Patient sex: M
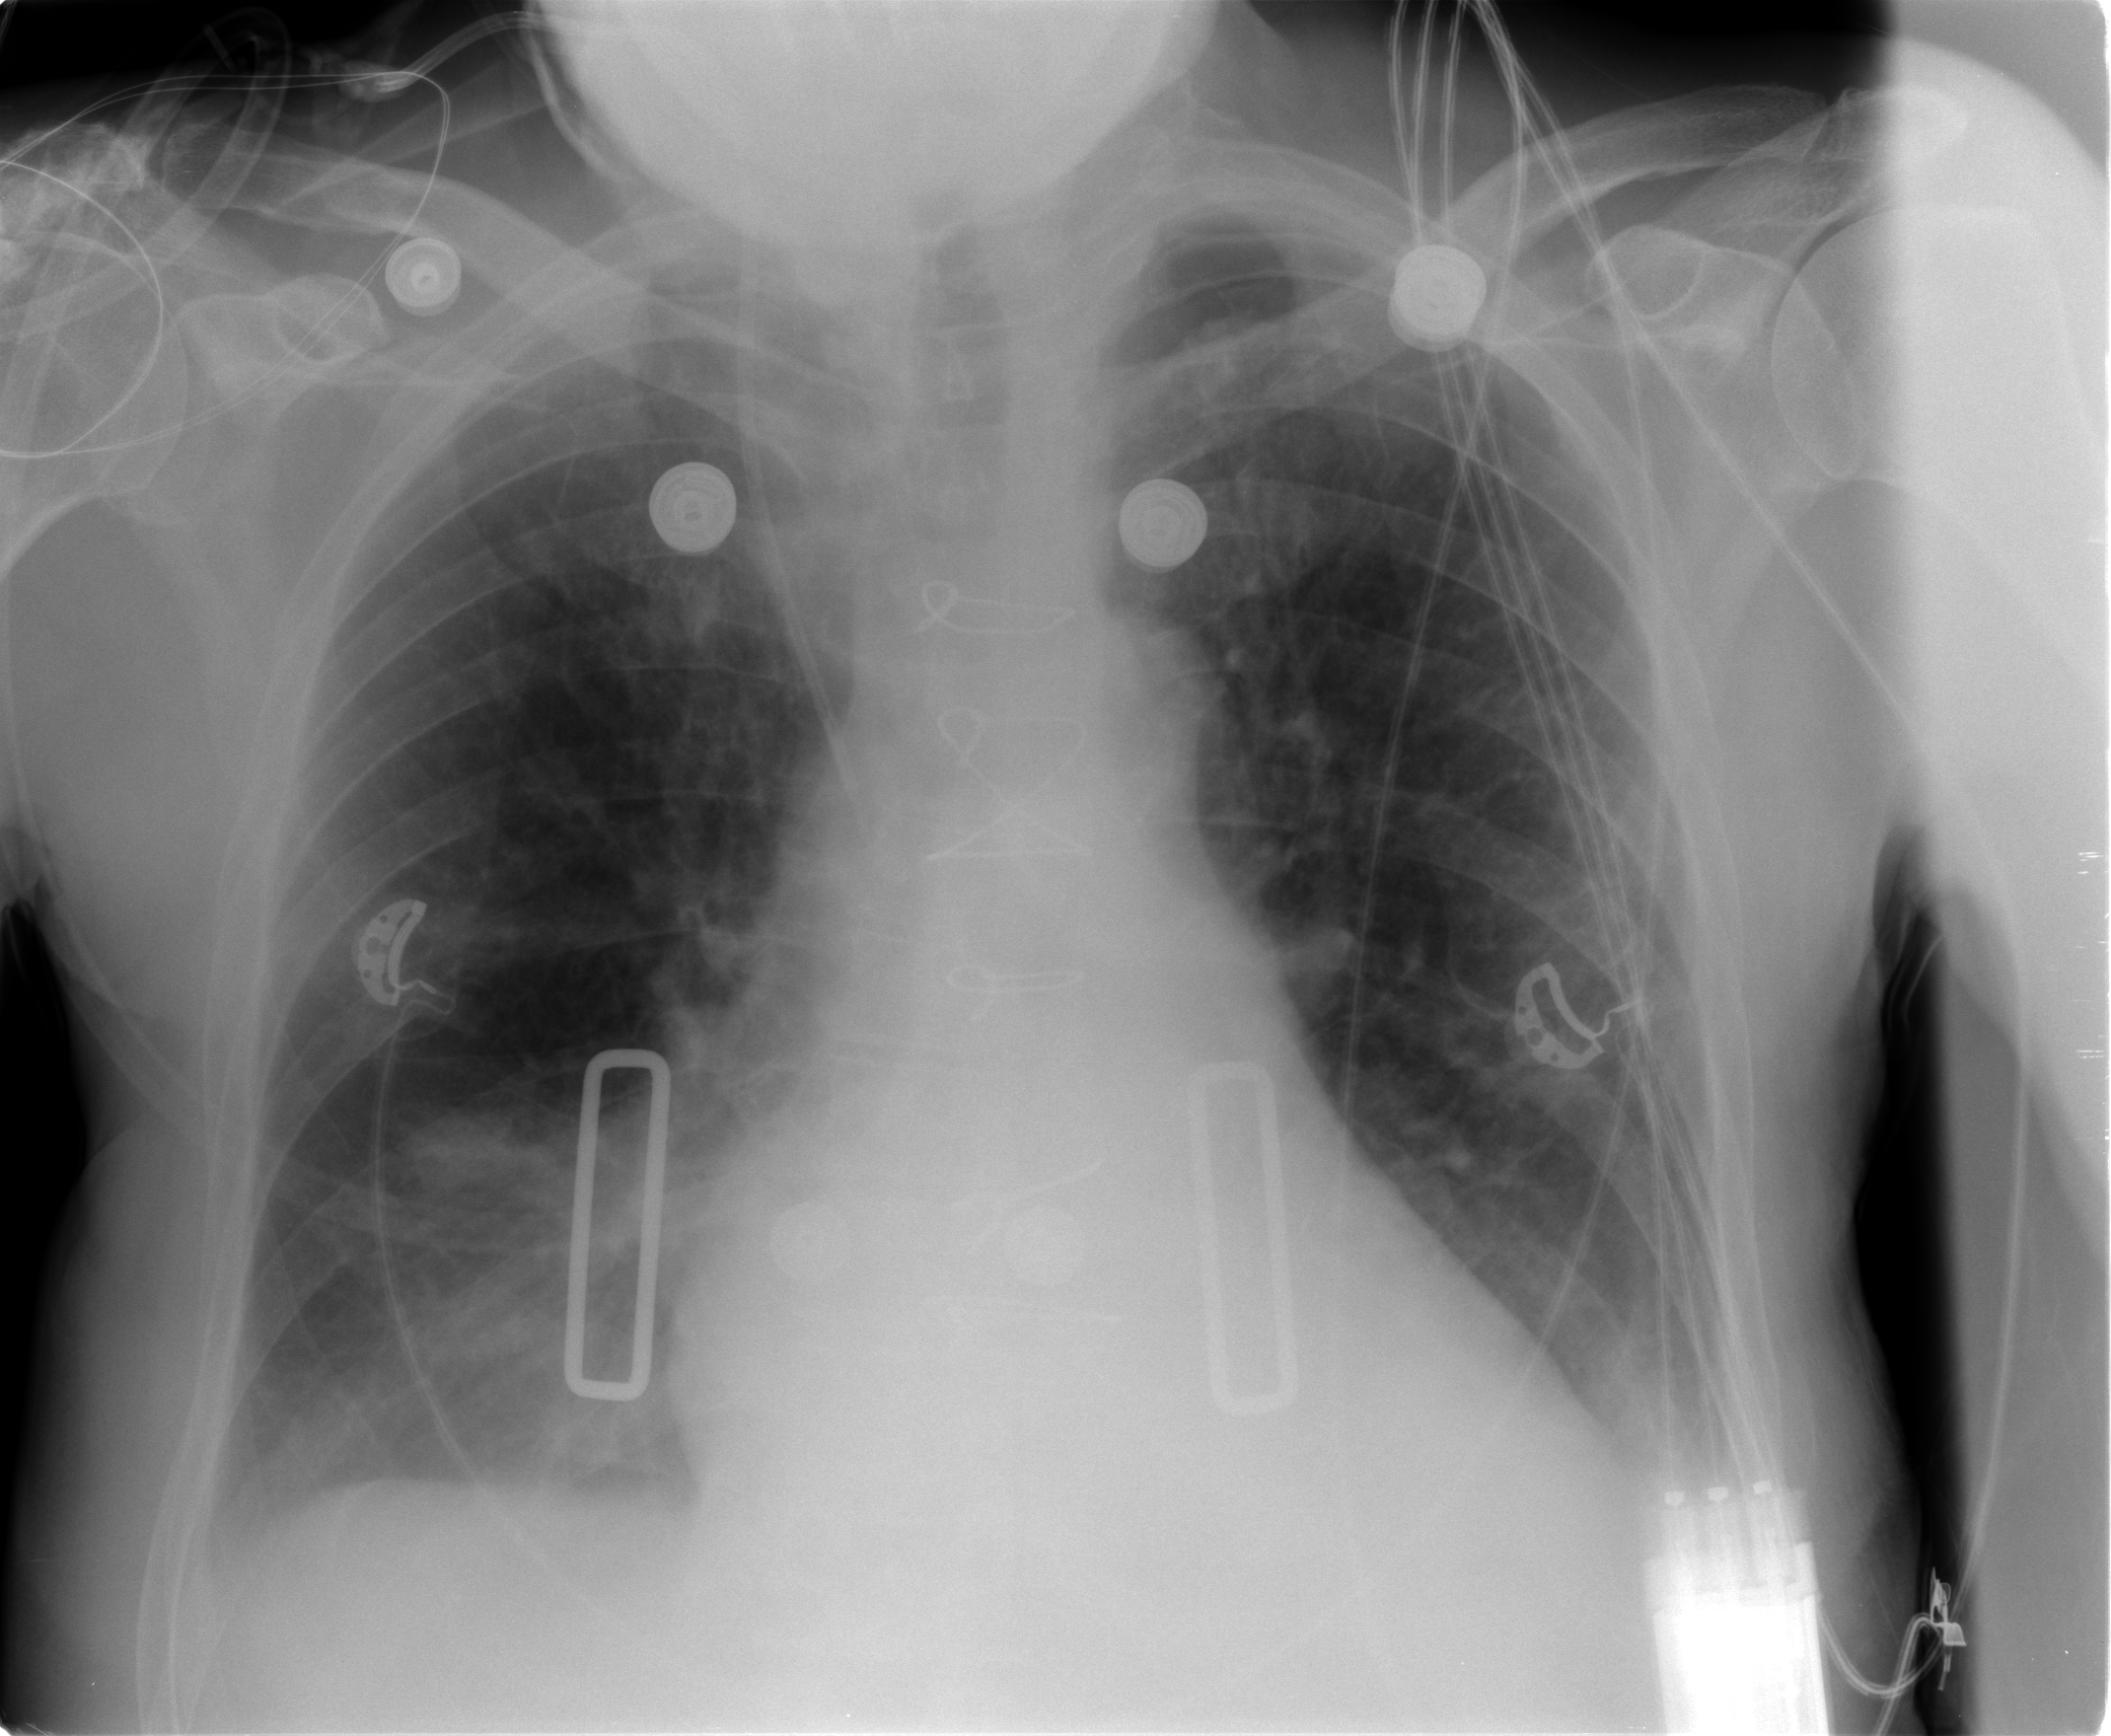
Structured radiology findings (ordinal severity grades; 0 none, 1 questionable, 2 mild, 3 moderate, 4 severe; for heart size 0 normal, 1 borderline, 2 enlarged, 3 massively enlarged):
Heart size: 1
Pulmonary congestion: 2
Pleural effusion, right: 2
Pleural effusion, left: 2
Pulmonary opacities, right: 0
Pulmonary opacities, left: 1
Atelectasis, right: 2
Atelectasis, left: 2